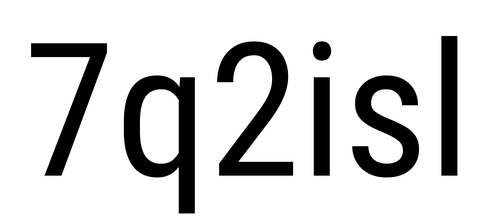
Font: Roboto_Condensed_Regular